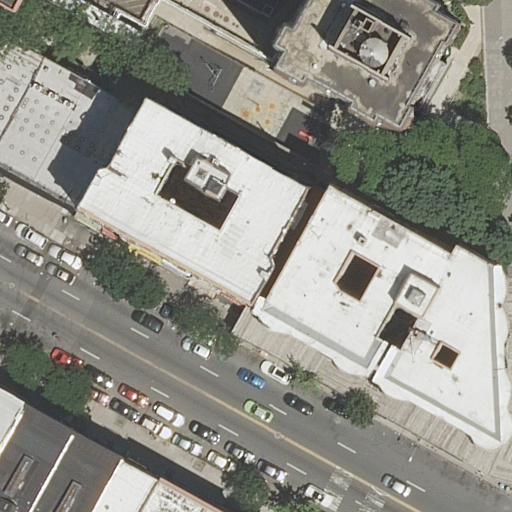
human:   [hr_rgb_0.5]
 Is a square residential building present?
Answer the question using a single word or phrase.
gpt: no

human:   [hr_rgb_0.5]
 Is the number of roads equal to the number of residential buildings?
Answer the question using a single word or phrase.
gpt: no

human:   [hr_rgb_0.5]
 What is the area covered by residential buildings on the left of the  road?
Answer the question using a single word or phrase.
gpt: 874m2

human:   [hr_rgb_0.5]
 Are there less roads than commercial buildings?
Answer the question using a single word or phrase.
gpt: no

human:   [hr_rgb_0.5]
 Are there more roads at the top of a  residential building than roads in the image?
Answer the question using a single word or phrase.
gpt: no

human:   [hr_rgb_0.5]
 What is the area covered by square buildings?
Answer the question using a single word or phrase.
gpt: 0m2

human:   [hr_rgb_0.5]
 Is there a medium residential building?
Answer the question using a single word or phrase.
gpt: yes

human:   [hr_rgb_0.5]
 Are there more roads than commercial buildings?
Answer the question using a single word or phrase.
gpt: yes

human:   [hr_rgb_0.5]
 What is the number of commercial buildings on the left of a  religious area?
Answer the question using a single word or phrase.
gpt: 0

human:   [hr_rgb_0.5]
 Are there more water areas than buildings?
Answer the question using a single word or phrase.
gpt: no

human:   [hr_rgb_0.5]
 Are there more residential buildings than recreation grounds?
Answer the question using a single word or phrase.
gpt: yes

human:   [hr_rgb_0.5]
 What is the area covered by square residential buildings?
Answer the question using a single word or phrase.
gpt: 0m2

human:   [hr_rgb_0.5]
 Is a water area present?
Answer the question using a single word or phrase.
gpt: no

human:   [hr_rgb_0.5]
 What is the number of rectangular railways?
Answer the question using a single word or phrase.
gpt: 0

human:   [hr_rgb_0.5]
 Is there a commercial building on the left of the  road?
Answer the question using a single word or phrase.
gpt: no

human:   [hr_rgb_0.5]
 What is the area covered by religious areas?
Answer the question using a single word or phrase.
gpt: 0m2

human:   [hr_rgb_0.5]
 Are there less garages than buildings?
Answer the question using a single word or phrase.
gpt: yes

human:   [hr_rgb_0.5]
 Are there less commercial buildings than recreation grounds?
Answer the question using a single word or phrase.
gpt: no

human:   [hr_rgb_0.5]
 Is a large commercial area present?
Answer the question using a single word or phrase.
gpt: no

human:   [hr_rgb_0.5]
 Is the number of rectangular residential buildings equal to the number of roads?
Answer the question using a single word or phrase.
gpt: no

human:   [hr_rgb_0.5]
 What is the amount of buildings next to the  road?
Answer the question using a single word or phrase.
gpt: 11

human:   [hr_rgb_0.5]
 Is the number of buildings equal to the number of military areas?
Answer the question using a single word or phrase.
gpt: no

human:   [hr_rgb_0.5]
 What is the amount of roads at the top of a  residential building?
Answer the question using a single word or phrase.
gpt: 1

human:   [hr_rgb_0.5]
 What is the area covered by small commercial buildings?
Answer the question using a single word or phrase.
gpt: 0m2

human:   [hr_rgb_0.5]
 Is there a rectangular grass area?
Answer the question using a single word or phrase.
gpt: no

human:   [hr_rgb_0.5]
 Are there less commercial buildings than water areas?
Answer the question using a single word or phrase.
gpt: no

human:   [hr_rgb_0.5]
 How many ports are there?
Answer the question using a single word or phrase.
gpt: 0

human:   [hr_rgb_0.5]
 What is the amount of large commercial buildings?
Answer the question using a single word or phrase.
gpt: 0

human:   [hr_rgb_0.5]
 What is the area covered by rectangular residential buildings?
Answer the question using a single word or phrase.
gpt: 719m2

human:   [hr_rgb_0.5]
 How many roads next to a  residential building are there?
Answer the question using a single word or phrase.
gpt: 1

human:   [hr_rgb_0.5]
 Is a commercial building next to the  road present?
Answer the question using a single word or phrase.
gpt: no

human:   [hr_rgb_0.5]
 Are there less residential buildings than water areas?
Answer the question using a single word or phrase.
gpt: no

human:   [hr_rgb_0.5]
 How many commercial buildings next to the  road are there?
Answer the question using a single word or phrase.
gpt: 0

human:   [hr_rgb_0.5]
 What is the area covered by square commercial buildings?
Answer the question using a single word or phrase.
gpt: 0m2

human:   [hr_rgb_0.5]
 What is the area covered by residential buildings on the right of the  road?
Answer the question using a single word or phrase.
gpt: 1577m2

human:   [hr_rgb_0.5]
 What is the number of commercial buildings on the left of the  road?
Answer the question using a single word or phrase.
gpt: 0